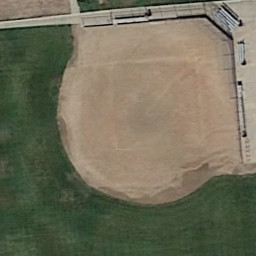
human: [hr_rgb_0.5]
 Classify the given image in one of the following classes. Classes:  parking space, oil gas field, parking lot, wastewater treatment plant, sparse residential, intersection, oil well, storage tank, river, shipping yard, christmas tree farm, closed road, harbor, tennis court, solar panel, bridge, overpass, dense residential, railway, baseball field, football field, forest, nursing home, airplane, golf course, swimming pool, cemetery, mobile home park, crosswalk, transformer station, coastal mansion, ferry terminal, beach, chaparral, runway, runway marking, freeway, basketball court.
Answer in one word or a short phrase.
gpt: baseball field